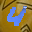
Label: 4